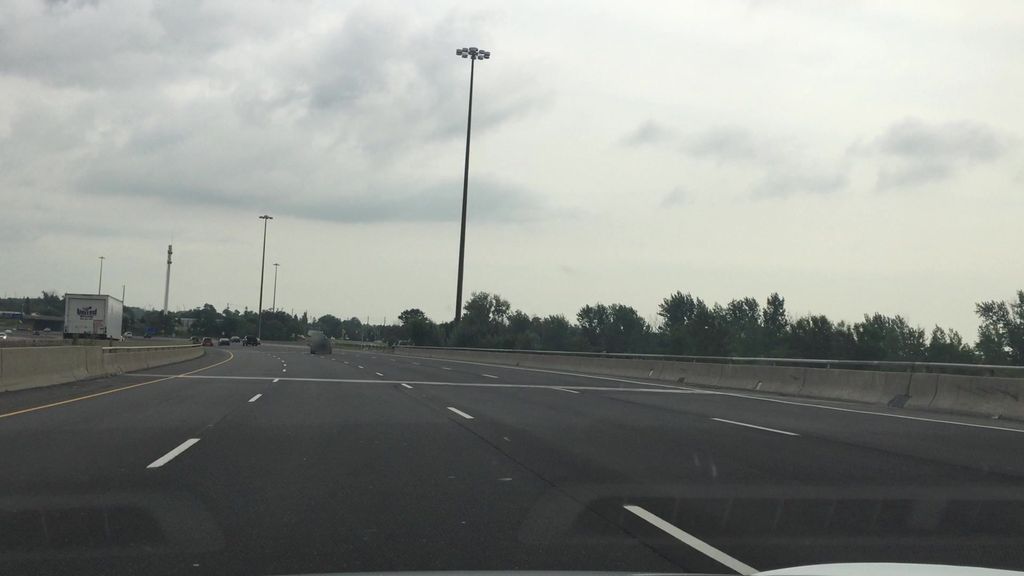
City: toronto